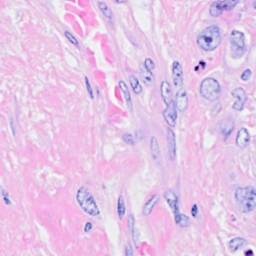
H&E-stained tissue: Breast